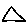
Label: triangle